Brain MRI, t2w sequence, axial 2D slice.
Patient: age 29, sex M, weight 95 kg, height 1.95 m
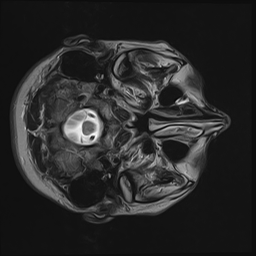